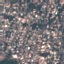
Label: Residential